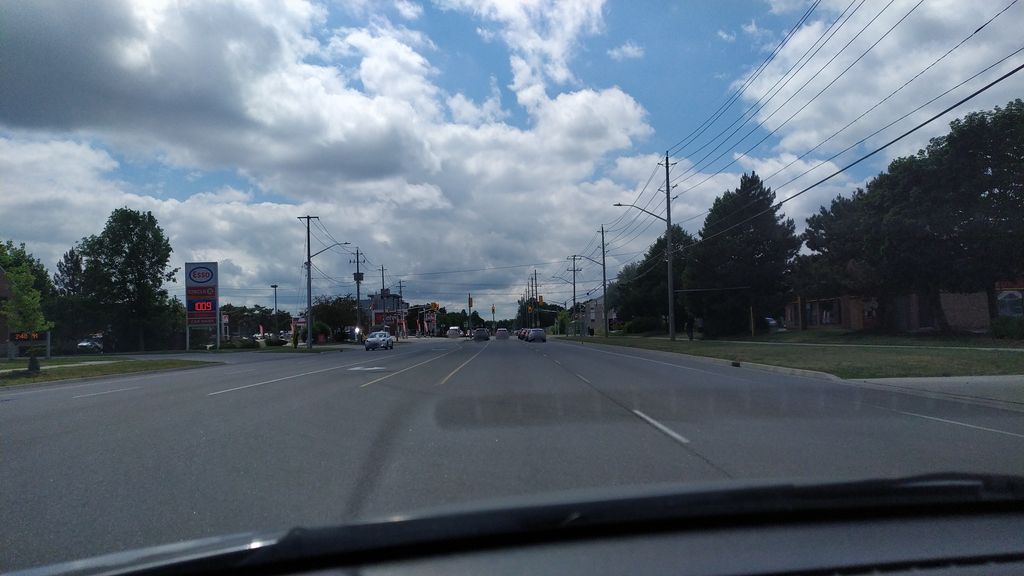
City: kitchener-waterloo